Interaction volume radius: 5 \u00c5
Interaction volume height: 20 \u00c5
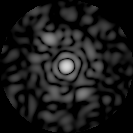
Disorder parameter: 0.7818